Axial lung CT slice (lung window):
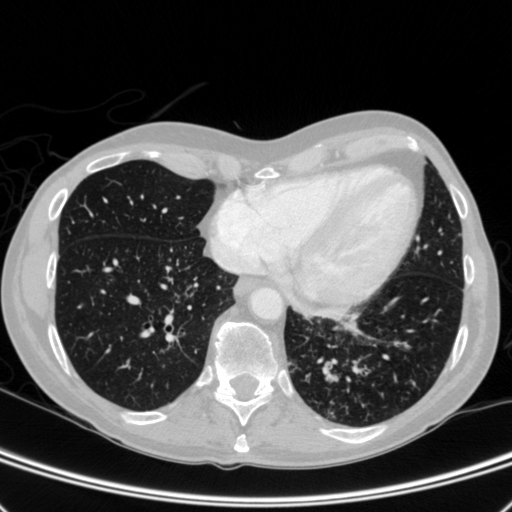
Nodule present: no